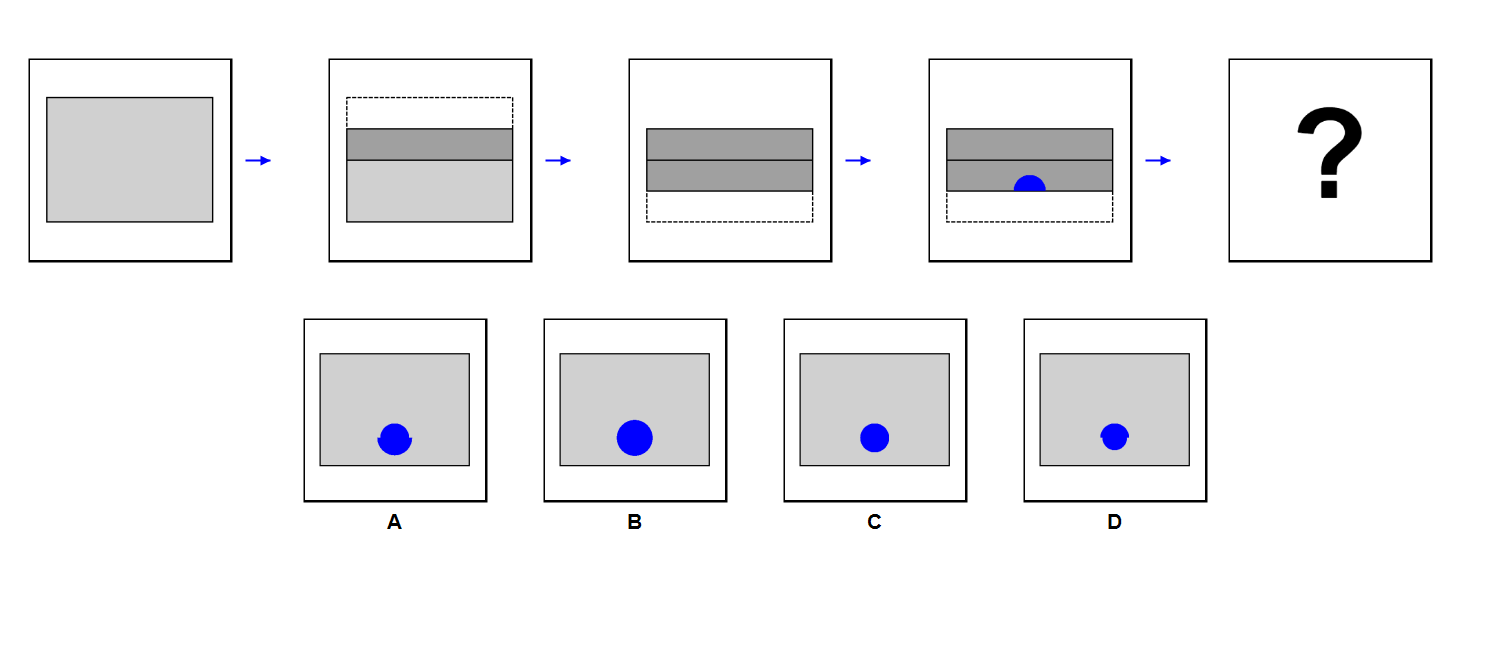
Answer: C